Question:
I am pulling my hair out here trying to figure out how to map the UsersRoles table listed below. I don't look good bald so please help :)
//Here is the Entity
'''
public class UsersRole
{
public UsersRole() { }
public virtual User User { get; set; }
public virtual Role Role { get; set; }
public virtual System.Guid UserId { get; set; }
public virtual System.Guid RoleId { get; set; }
}
'''
//Here is the mapping so far
'''
public class UsersRoleMap : ClassMapping<UsersRole>
{
public UsersRoleMap()
{
Table("UsersRoles");
Lazy(true);
// ComponentAsId(); How does this work??
Property(x => x.UserId, map => map.Column(c =>
{
c.Name("UserId");
c.NotNullable(true);
c.Length(30);
c.SqlType("uniqueidentifier");
}));
Property(x => x.RoleId, map => map.Column(c =>
{
c.Name("RoleId");
c.NotNullable(true);
c.Length(30);
c.SqlType("uniqueidentifier");
}));
}
}
'''
Please see the comment in the mapping for ComponentAsId
Thanks in advance if someone can get me on the right track
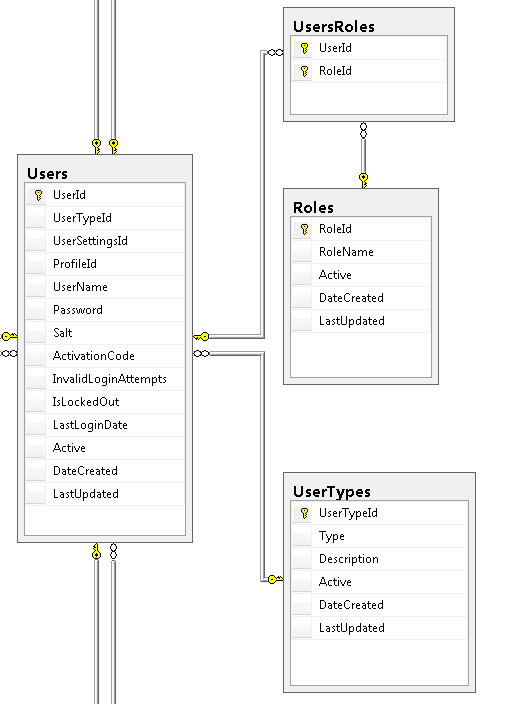
Answer: The method you are looking for is called 'ComposedId':
'''
public class UsersRoleMap : ClassMapping<UsersRole>
{
public UsersRoleMap()
{
ComposedId(map =>
{
map.Property(x => x.UserId);
map.Property(x => x.RoleId);
});
}
}
'''
Answering to your question about how 'ComponentAsId' works. You should have following classes to use 'ComponentAsId' method
'''
public class UsersRoleId
{
public System.Guid UserId { get; set; }
public System.Guid RoleId { get; set; }
}
public class UsersRole
{
public virtual User User { get; set; }
public virtual Role Role { get; set; }
public virtual UsersRoleId Id { get; set; }
}
'''
And now you could map UsersRole.Id as 'ComponentAsId'
'''
public class UsersRoleMap : ClassMapping<UsersRole>
{
public UsersRoleMap()
{
ComponentAsId(x => x.Id);
}
}
'''
: Why you need to map 'UsersRoles' table? I would suggest you to map users to roles as many-to-many relation.
'''
public class UsersMap : ClassMapping<User>
{
public UsersMap()
{
Set(x => x.Roles, x => { }, x => x.ManyToMany());
}
}
public class RolesMap : ClassMapping<Role>
{
public RolesMap()
{
Set(x => x.Users, x => { }, x => x.ManyToMany());
}
}
'''